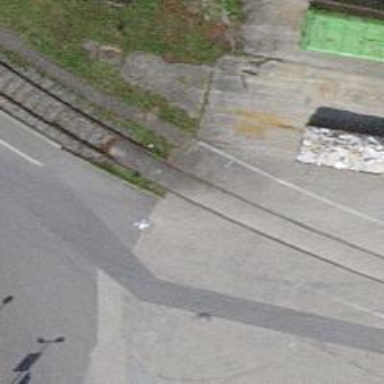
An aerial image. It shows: Level crossing along the railway.